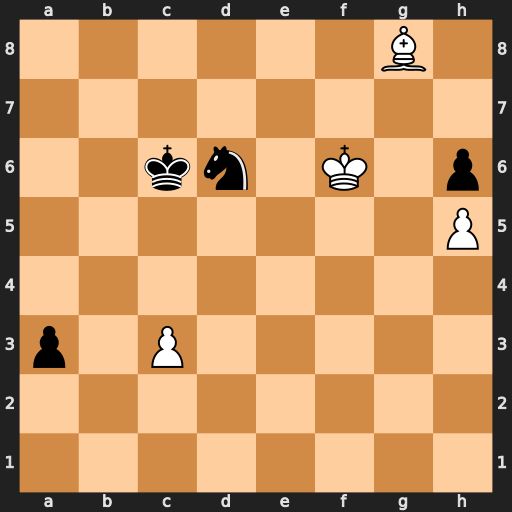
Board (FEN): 6B1/8/2kn1K1p/7P/8/p1P5/8/8
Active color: w
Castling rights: -
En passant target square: -
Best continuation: Kg6 Kb5 Bb3